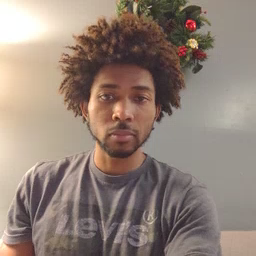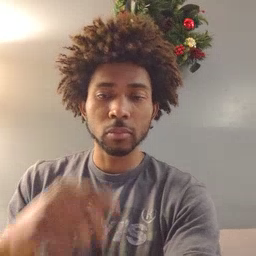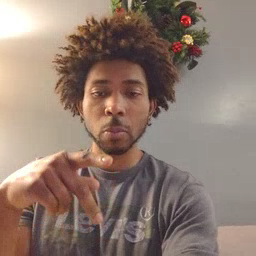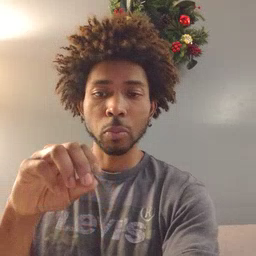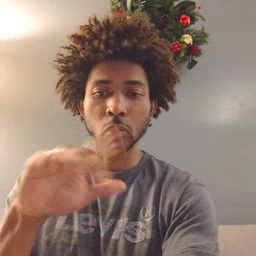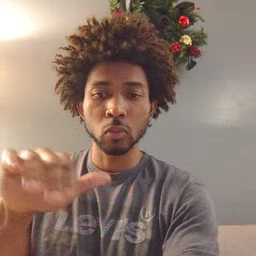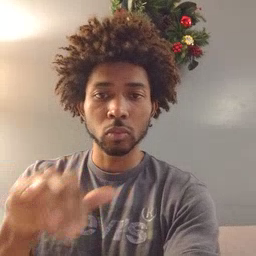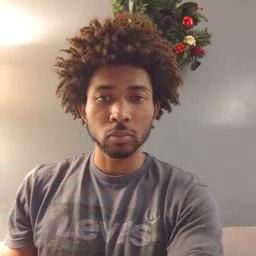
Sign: pool